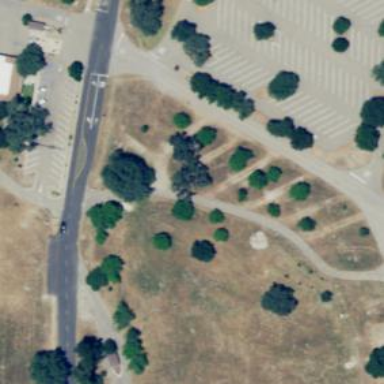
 perfect for leisurely sports activities."